Interaction volume radius: 5 \u00c5
Interaction volume height: 15 \u00c5
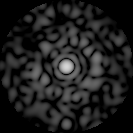
Disorder parameter: 0.8521